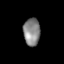
Tissue: lung
Cell type: Endothelial cells
Senescence score: 0.5473
Nuclear area (px): 452
Mean DAPI intensity: 133.27